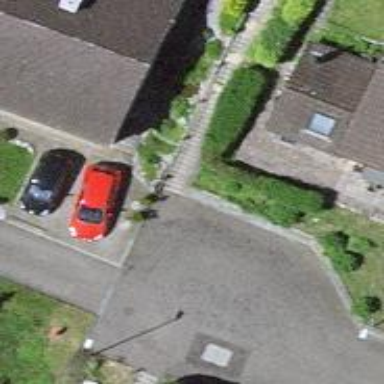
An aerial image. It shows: Footway with concrete surface.